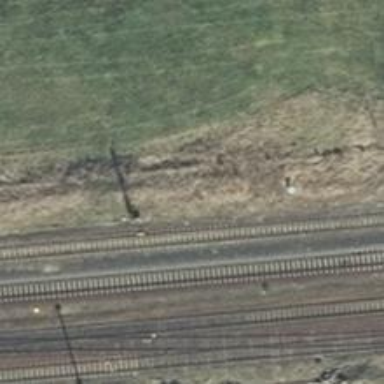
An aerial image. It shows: Railway signal.